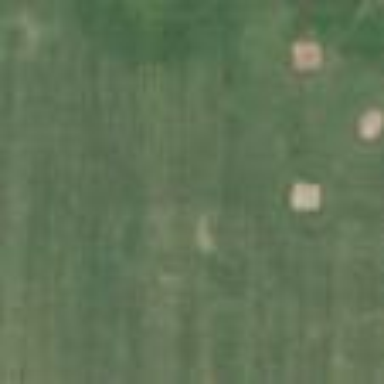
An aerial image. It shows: Baseball pitch for leisure land activities.